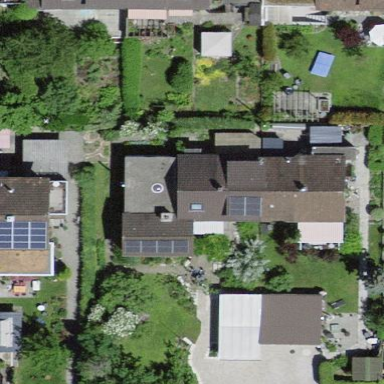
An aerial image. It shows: Semidetached house with gabled roof.